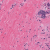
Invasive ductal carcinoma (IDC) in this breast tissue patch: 0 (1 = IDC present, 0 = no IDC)